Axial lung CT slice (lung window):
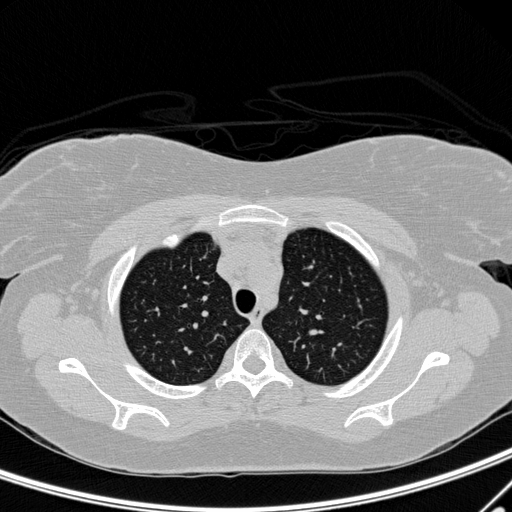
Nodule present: no